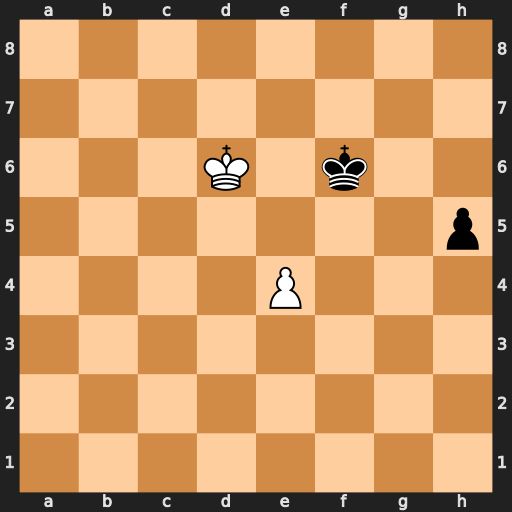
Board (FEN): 8/8/3K1k2/7p/4P3/8/8/8
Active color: w
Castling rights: -
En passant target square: -
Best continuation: e5+ Kf7 Kd7 h4 e6+ Kf6 e7 h3 e8=Q